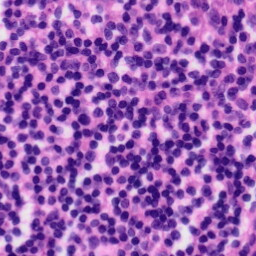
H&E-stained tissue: Tonsil